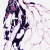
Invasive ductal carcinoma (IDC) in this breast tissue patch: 0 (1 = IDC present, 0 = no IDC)